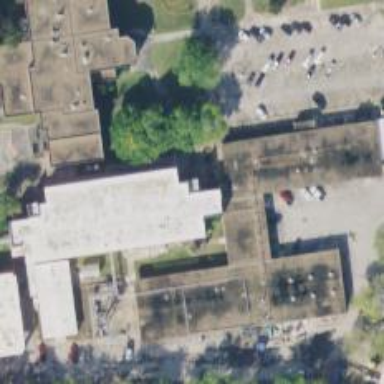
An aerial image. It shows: College building.